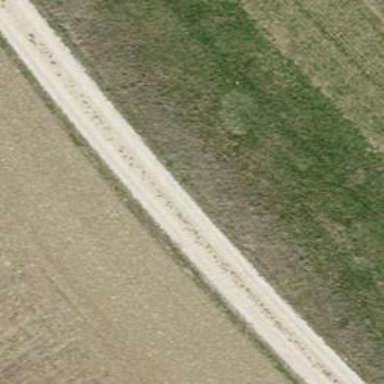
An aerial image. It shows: Pebblestone track with grade2 tracktype.